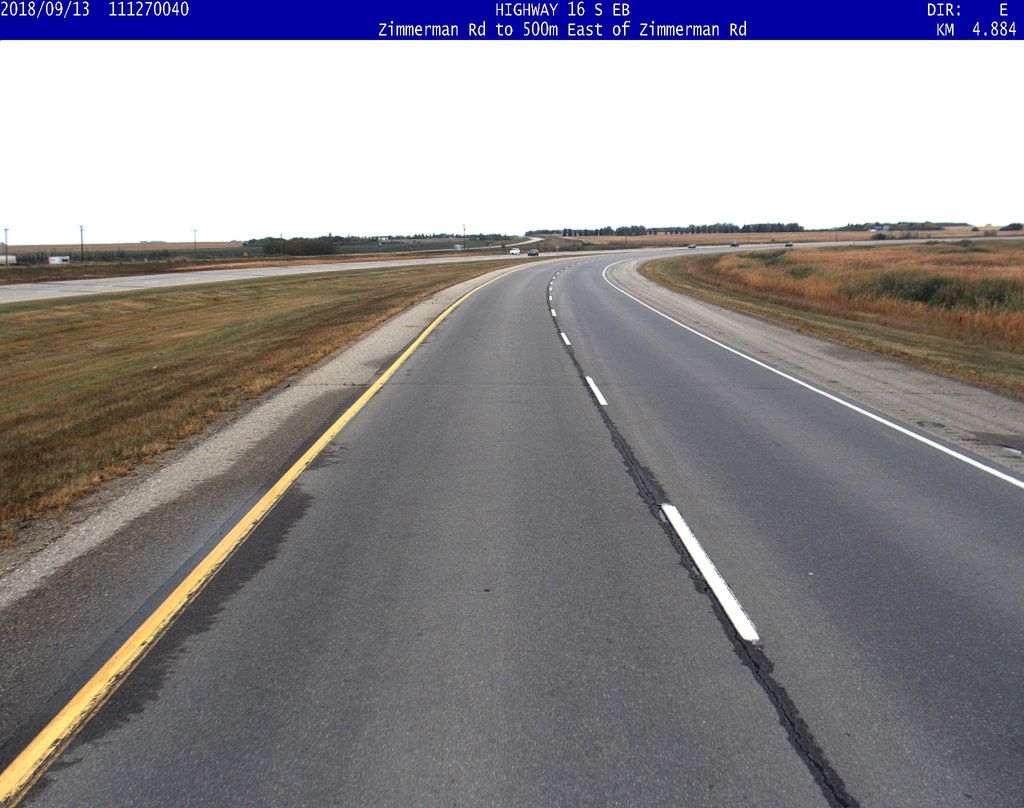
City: saskatoon